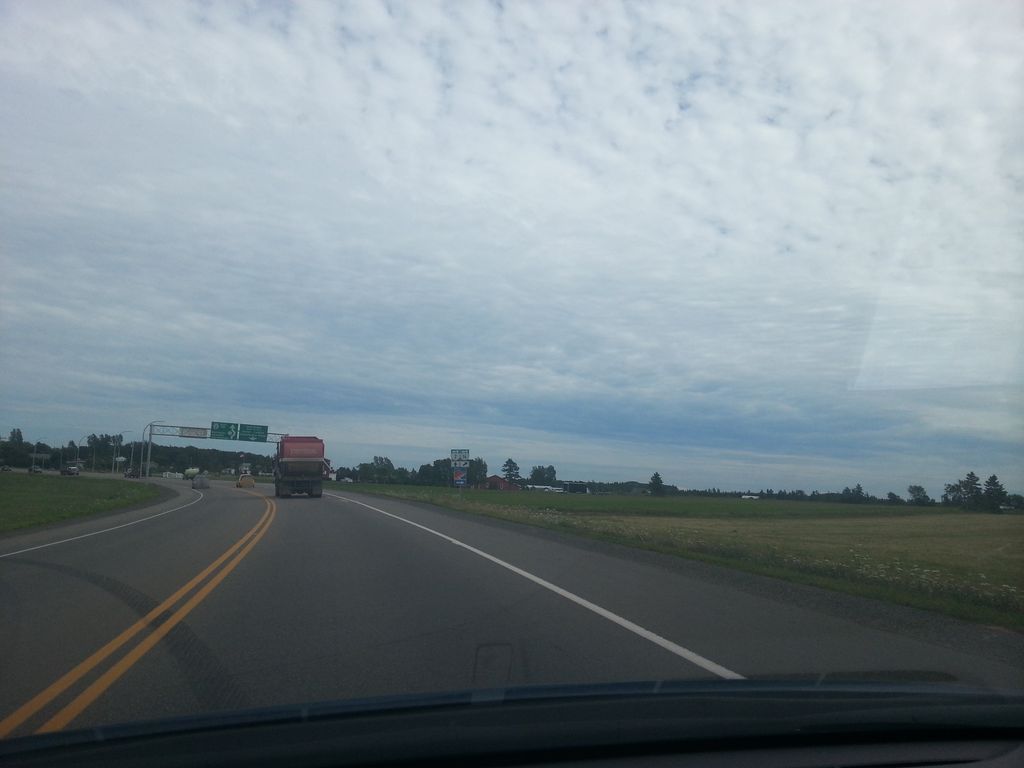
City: charlottetown